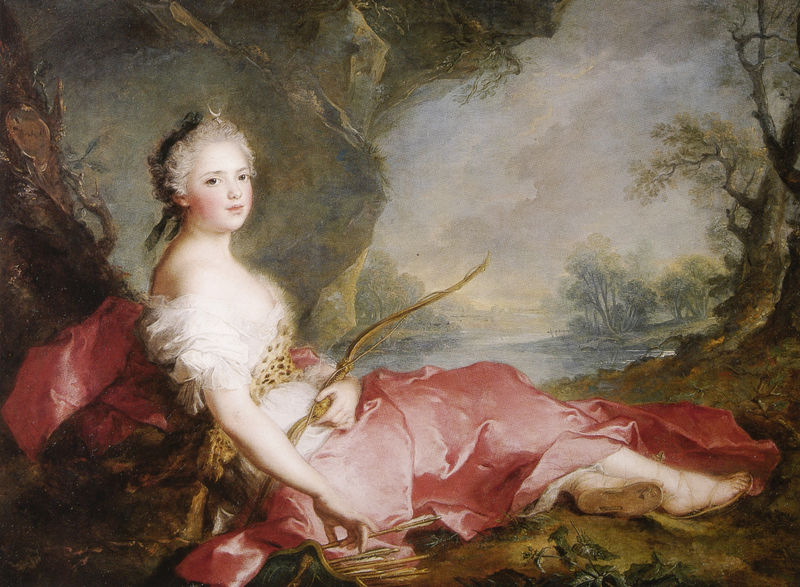
Titel: Madame Adélaïde als Diana
Künstler: Jean-Marc Nattier
Standort: Niort
Institution: Musée des Beaux-Arts
Schlagwörter: akt, baum, blau, blätter, felsen, fuß, gemälde, hand, haut, himmel, mann, nackt, wasser, weiß, wolken, bäume, fluss, grün, landschaft, mädchen, see, sitzen, teich, ufer, busen, finger, frankreich, frau, grau, haar, kleid, licht, blick, dame, rot, tuch, wiese, malerei, muster, schleife, blond, jung, arm, arme, augen, barock, blass, falten, gesicht, halten, pelz, stein, steine, bildnis, hände, portrait, porträt, baumstamm, natur, wind, büsche, gewand, gold, haare, sitzend, decke, pflanze, pflanzen, dekolletee, diadem, höhle, locken, rokoko, rosa, wald, zart, beine, fell, füße, küste, wangen, ruhe, liegen, bogen, schuhe, fels, idylle, haarband, sitzt, rosé, sandalen, liegend, zehen, punkte, mond, antike, knabe, buch, wurzel, halbmond, mondsichel, waffe, allegorie, göttin, jagd, sandale, efeu, assis, rouge, gottheit, femme, amor, süß, köcher, liegt, pfeil, arbre, bois, nature, paysage, bain, fleuve, robe, chasse, diana, diane, pfeile, lune, dekolte, nattier, leopardenfell, eau, antique, fille, repos, scène de genre, arc, arbres, geischt, genre, boucher, jeune, flèche, forêt, rivière, unterschlupf, rococo, deesse, madame, rollenportrait, bäöume, lassiv, troy, nymphe, kächer, nahmen, chasseresse, t, b#ume, jolie, bon, dasfd, sdfgas, asfdg, dasffg, asdfg, wefew, regva, rweqgv, rwegrevqa, regvergv, erger, qareg, qaerqaregv, regerr, regverr, regerg, reger, loo, carquois, tigre, artémis, flèches, dépouille, nymhe, zenober, chasseuse